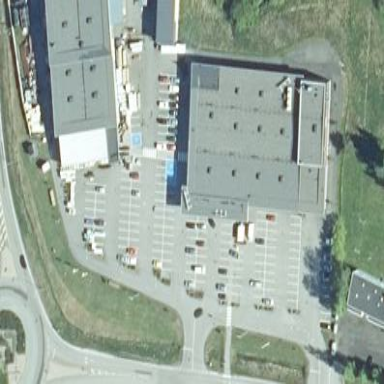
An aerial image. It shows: Supermarket building.